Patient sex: M
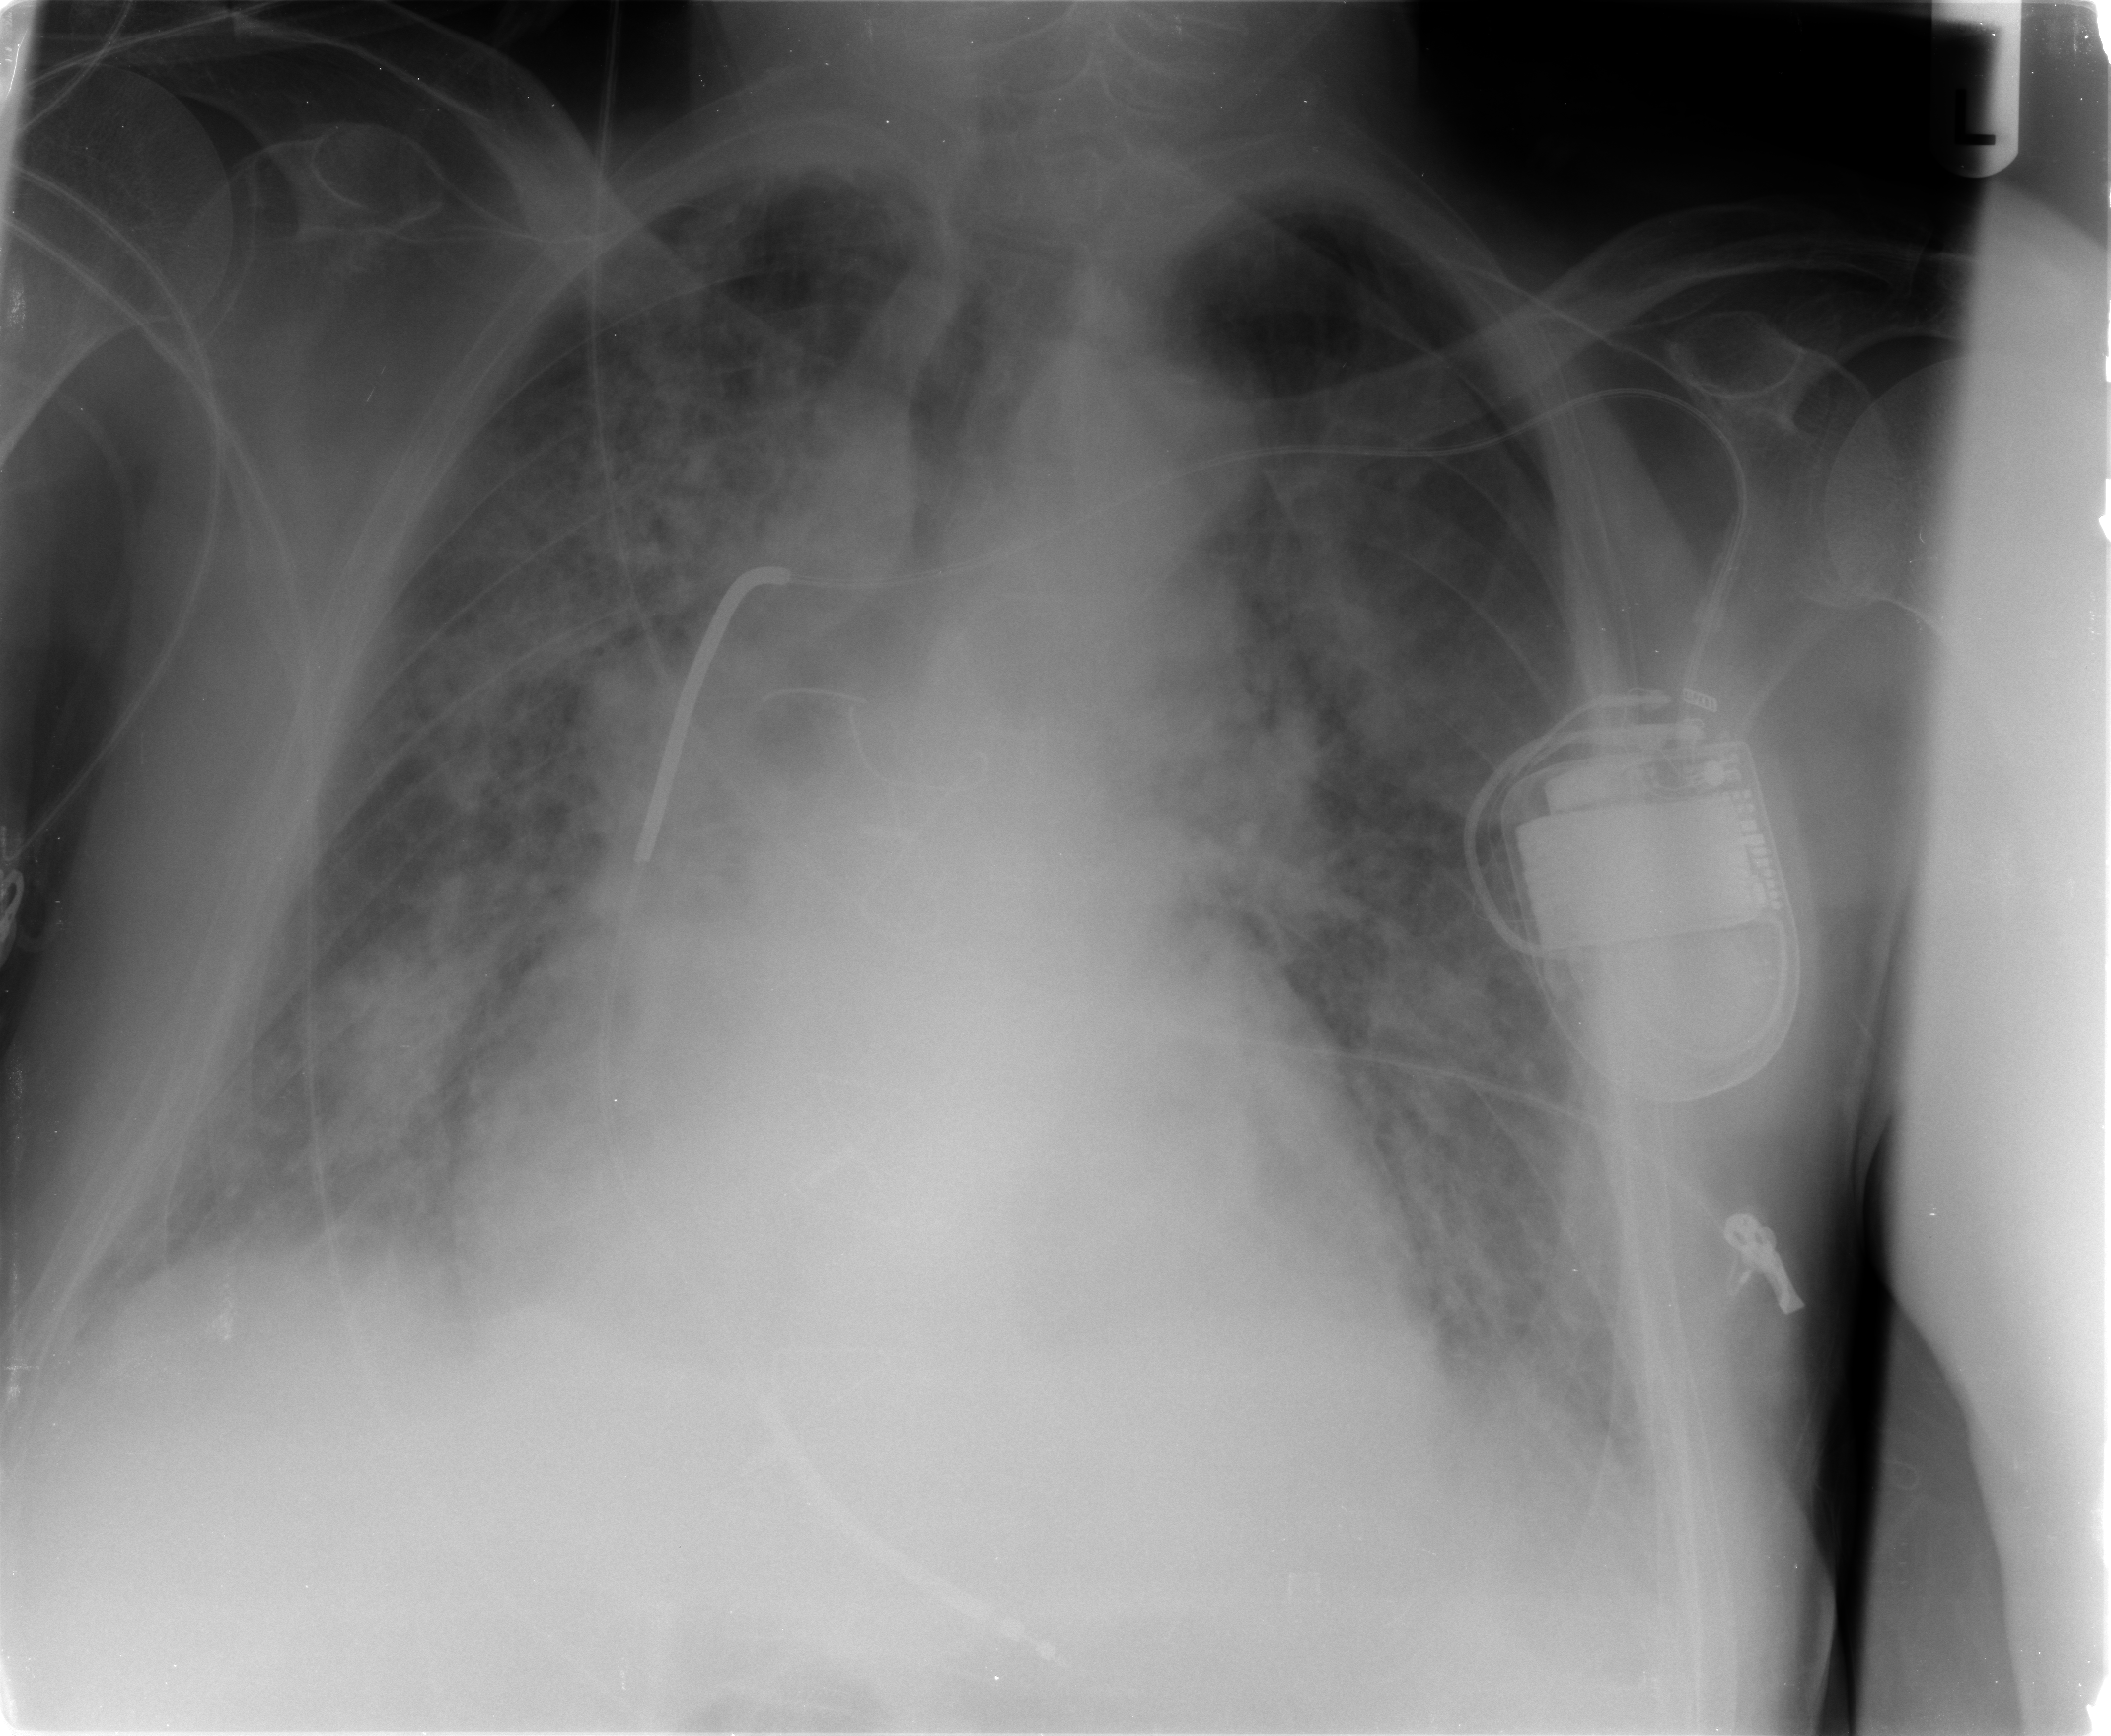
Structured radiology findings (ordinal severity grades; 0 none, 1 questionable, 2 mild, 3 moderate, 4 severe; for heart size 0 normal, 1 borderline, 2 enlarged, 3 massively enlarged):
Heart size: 1
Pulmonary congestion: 4
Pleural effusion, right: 2
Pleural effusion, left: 2
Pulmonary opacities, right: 4
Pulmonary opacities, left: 3
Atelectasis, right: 3
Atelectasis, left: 3